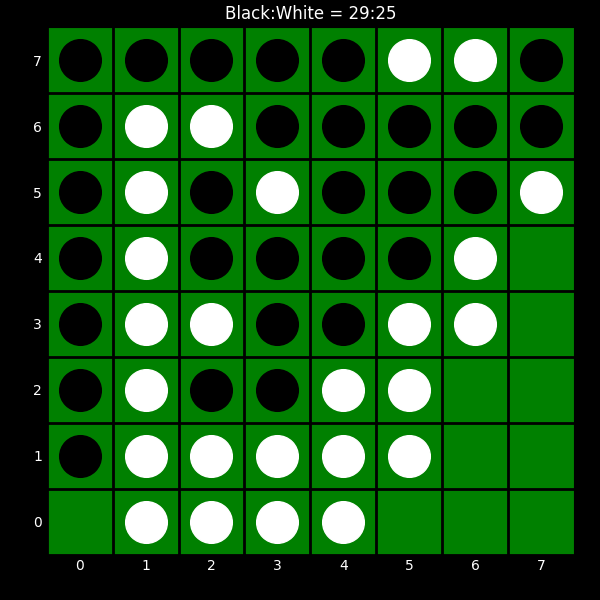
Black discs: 29
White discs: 25